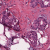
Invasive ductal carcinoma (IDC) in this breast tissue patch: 1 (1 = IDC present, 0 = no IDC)